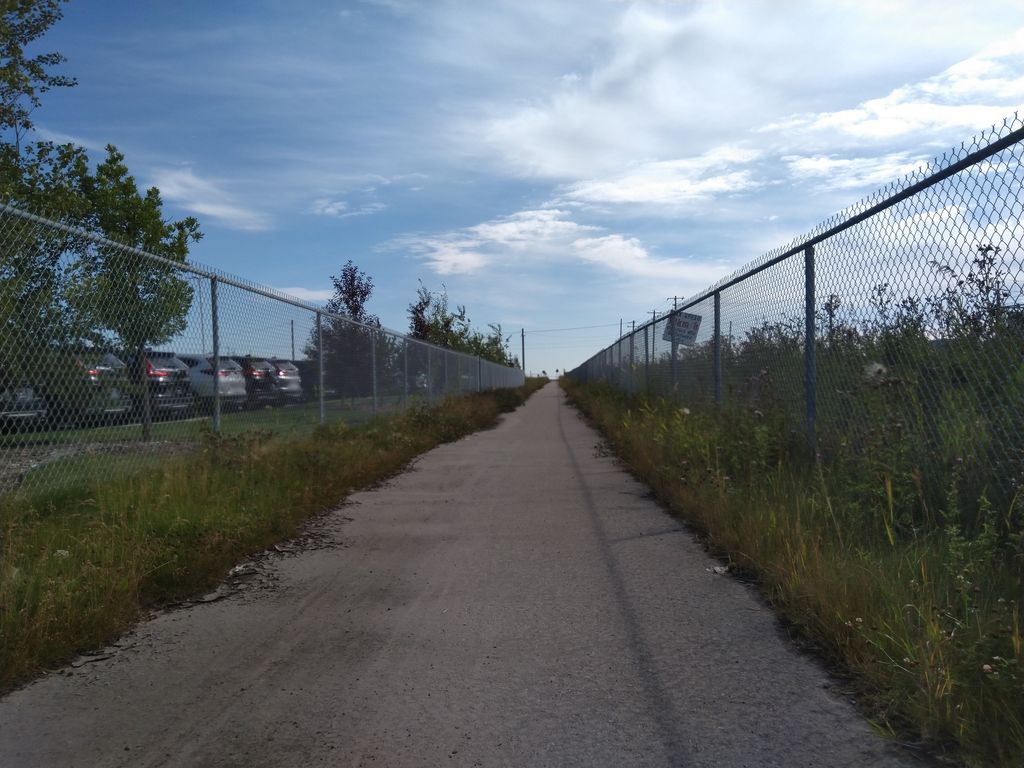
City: calgary